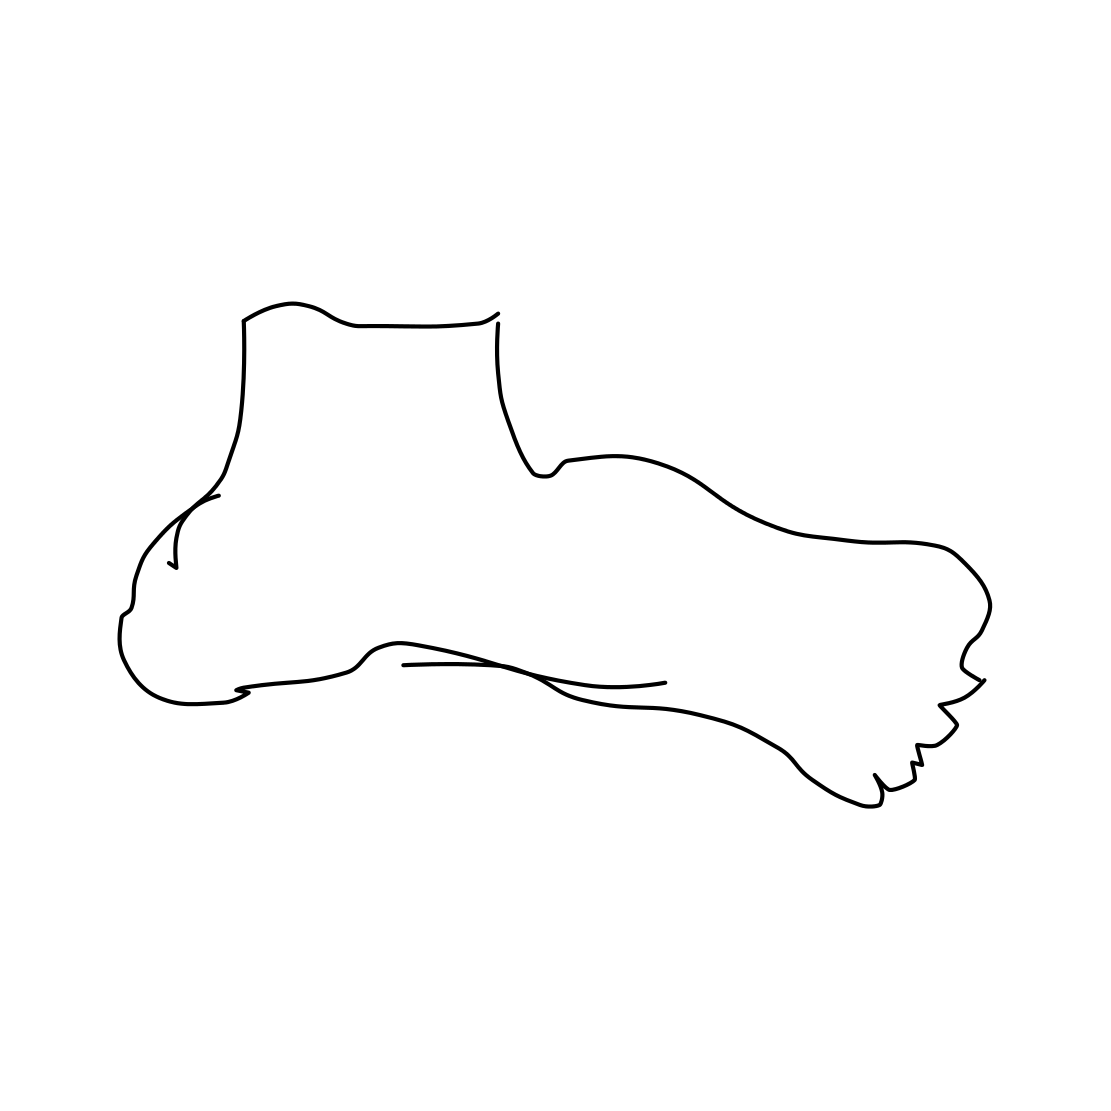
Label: foot